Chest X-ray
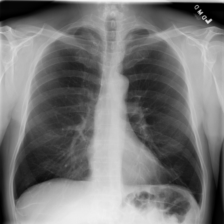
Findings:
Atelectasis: negative
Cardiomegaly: negative
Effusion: negative
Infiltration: negative
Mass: negative
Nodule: negative
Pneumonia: negative
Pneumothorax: negative
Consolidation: negative
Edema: negative
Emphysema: negative
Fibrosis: negative
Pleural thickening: negative
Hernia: negative